Question: Am creating a Facebook like chat application.(Say for example am chatting with 4 users)
Loginuser : Me
chattinguser-1:radmin
chattinguser-2:admin
chattinguser-3:orderingfacility
chattinguser-4:Ref.Provider
if i close chatting with radmin the adjacent chat div will move by side of closed div.
# Question
Am not disposing the div while user close chat.Just hide that div.so that the previous conversations remains in it while re-open it.
My problem is if i re-open the closed div by $(div).show() method it opens at the position where it was created first.I need to re-open that div after all div's that present
Am attaching a image describing the above
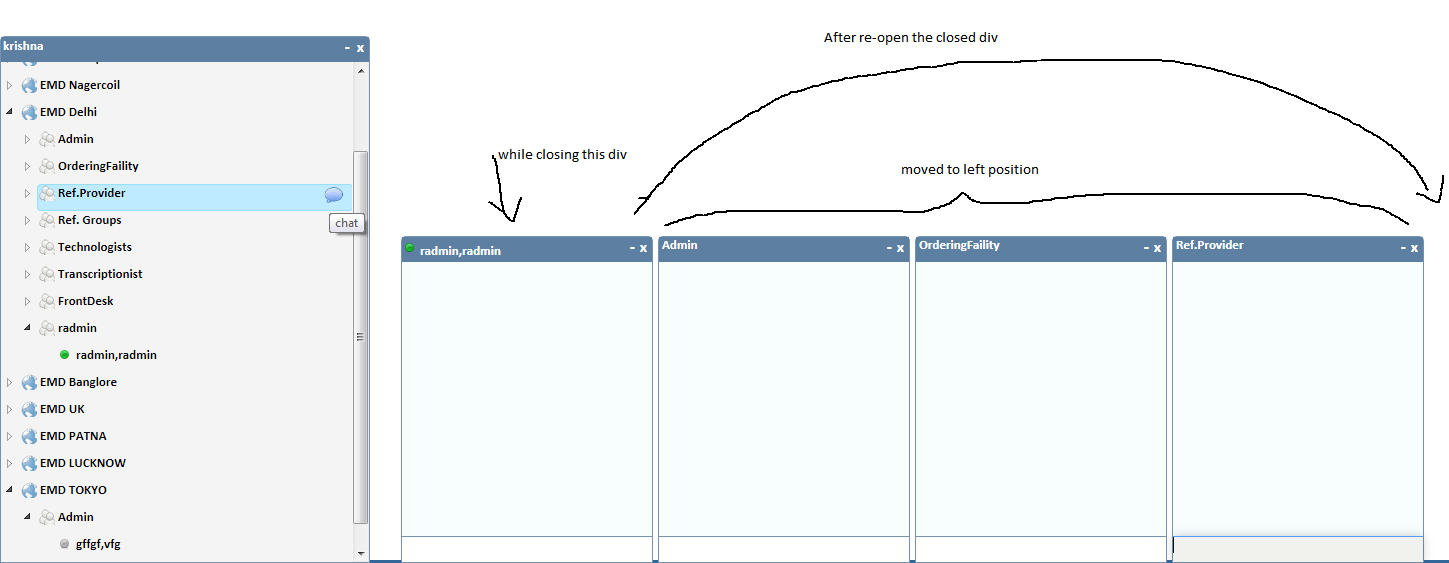
Answer: Assuming the divs share a common parent you can try something like that:
'''
$(div).show().appendTo($(div).parent());
'''
I've included some example code here:
<URL>